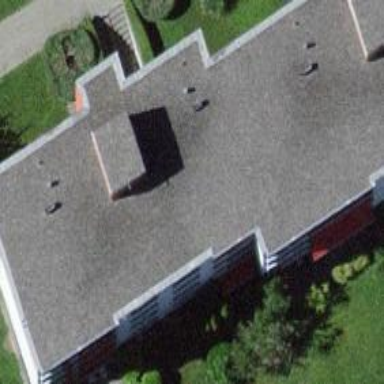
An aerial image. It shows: Flat-roofed residential building.